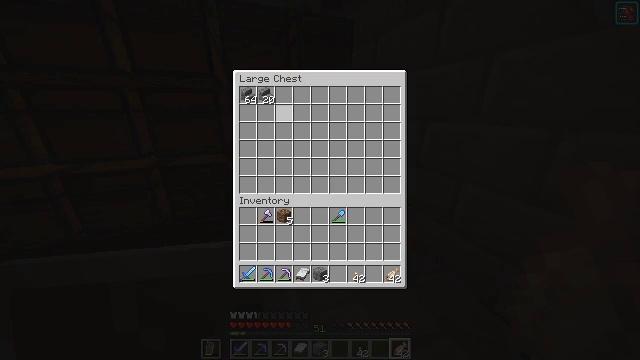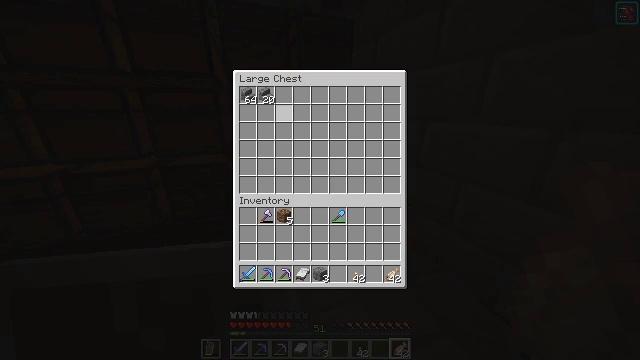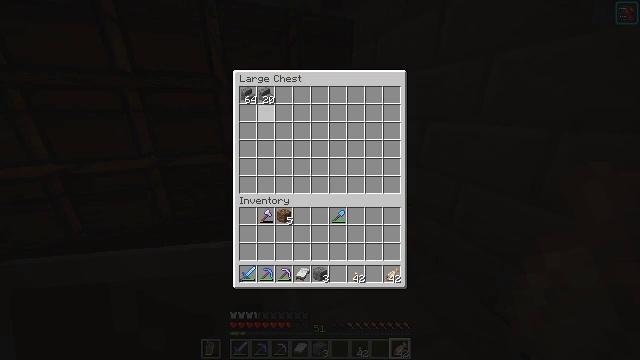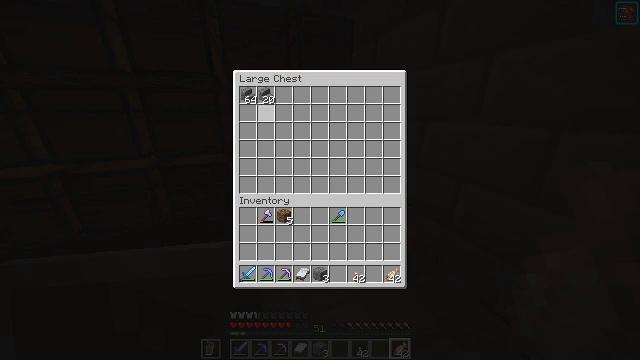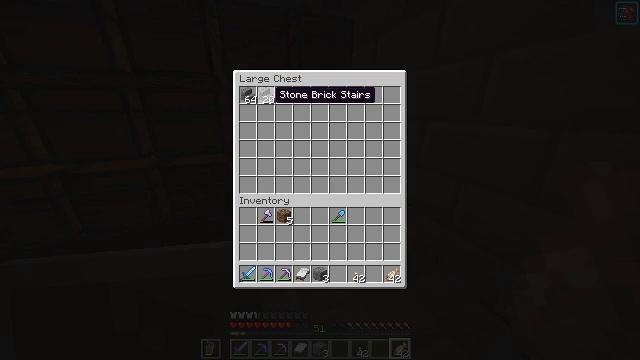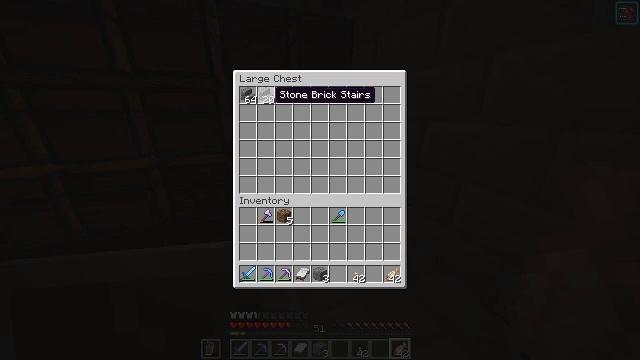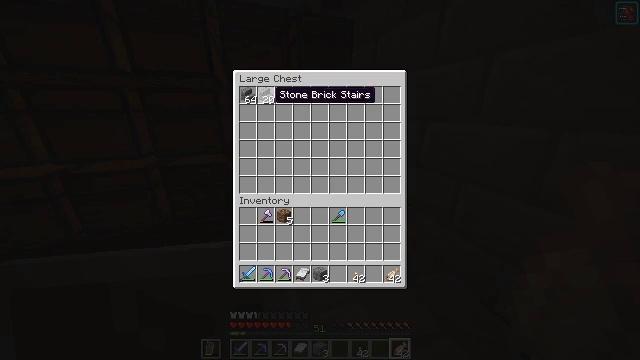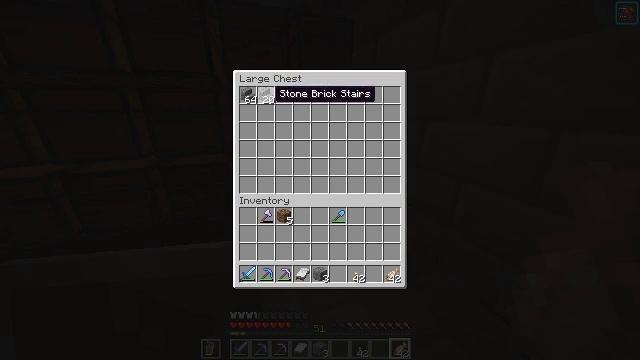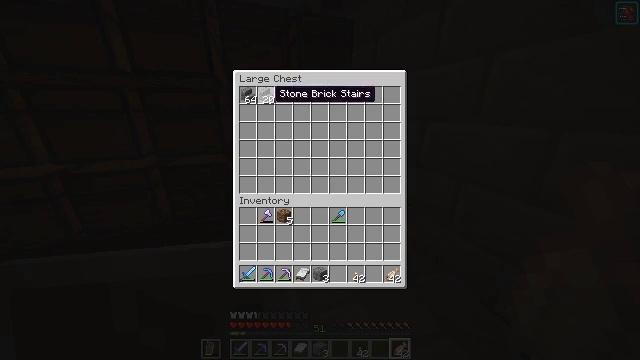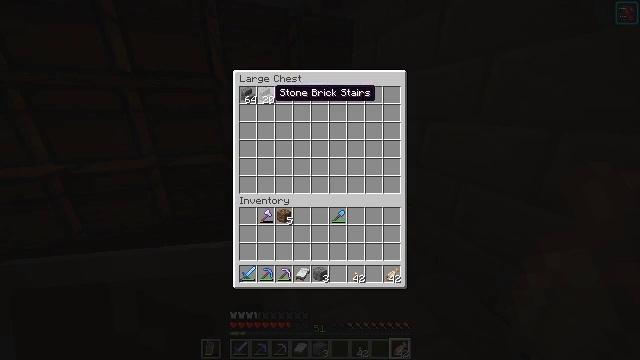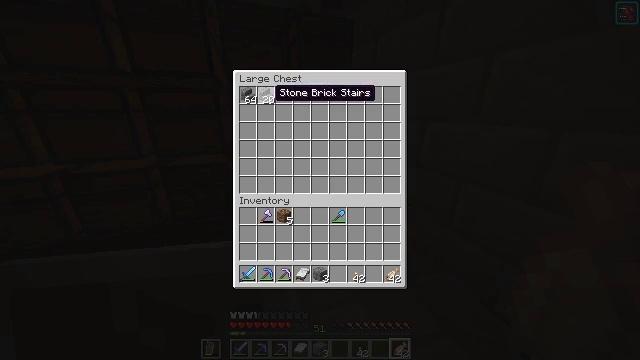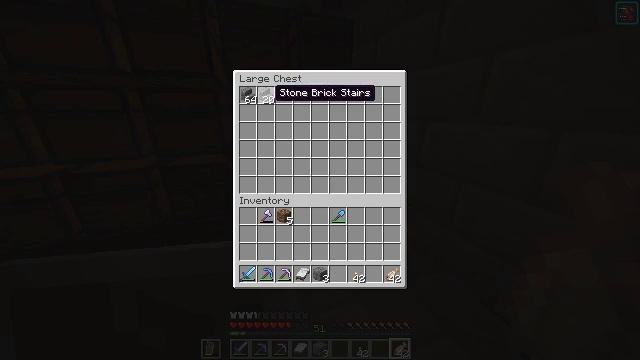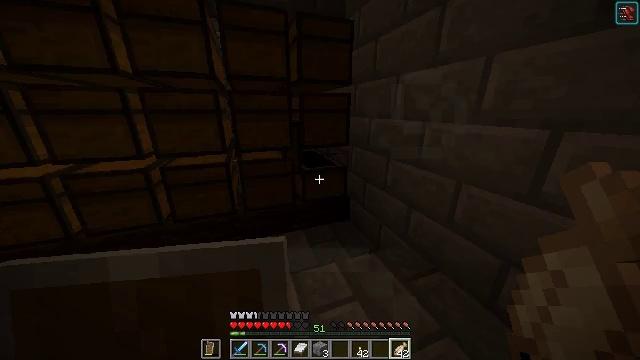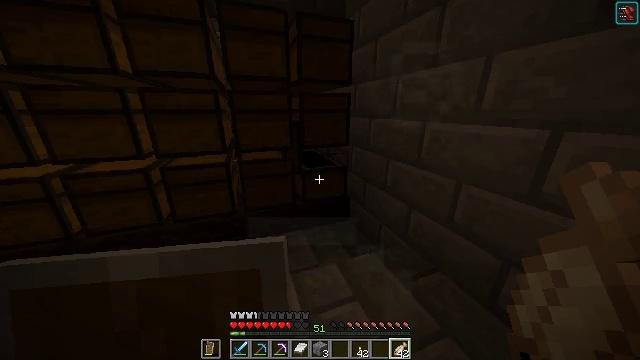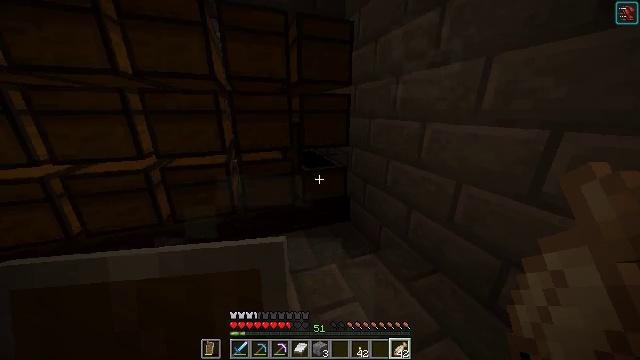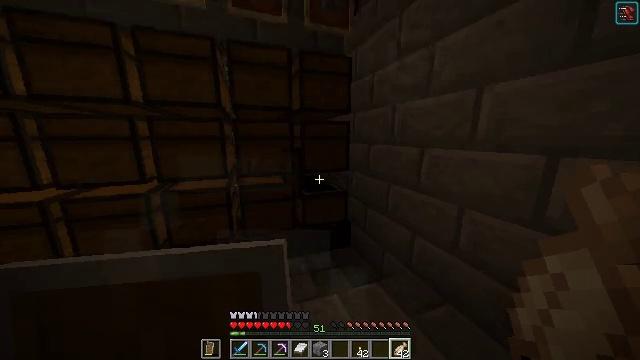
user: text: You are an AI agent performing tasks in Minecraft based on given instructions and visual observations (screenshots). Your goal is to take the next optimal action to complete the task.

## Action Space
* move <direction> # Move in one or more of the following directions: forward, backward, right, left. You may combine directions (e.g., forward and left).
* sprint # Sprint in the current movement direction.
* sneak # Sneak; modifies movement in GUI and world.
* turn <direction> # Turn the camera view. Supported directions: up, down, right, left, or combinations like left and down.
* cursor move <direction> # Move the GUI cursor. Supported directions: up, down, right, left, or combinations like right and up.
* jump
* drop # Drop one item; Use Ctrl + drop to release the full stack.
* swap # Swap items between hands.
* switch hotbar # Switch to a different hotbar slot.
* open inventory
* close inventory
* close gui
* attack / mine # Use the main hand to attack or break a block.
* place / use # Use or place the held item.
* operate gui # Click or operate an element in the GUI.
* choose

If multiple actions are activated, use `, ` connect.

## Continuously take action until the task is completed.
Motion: motion action
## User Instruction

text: Make TNT on the crafting table.
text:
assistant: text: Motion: no_op
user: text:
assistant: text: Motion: no_op
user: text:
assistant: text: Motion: no_op
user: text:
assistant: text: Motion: no_op
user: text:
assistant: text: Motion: no_op
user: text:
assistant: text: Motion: no_op
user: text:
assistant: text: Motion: no_op
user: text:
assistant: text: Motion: no_op
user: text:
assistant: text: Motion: no_op
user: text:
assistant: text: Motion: no_op
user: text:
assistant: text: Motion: no_op
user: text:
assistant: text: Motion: close inventory
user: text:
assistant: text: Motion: close inventory
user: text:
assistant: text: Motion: close inventory
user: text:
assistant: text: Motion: turn up
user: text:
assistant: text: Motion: turn left and up
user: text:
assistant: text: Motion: turn left and up
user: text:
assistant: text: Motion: turn up
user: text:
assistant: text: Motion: no_op
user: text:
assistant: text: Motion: no_op
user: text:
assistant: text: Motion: no_op
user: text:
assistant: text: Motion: no_op
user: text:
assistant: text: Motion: no_op
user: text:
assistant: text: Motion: no_op
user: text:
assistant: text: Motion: no_op
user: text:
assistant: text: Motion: no_op
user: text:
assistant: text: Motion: no_op
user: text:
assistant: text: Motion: no_op
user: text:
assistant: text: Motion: no_op
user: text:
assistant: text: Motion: turn left